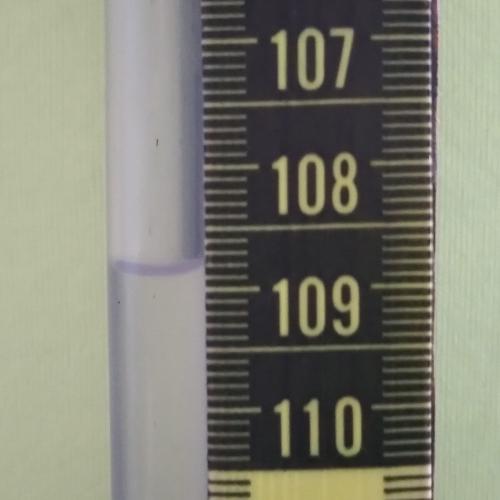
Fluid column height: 108.8 cm